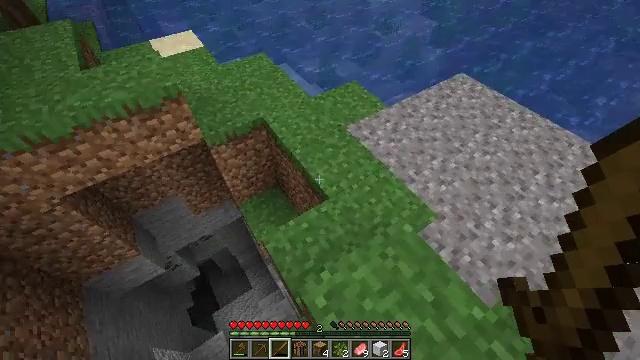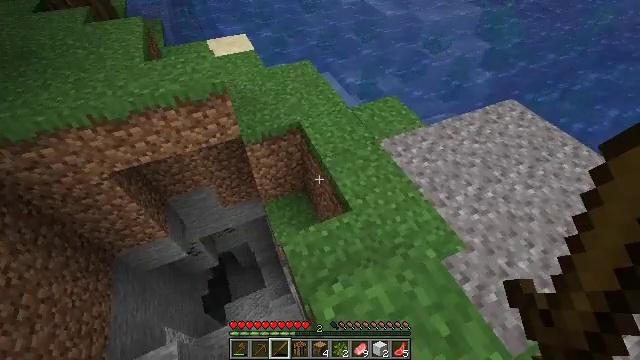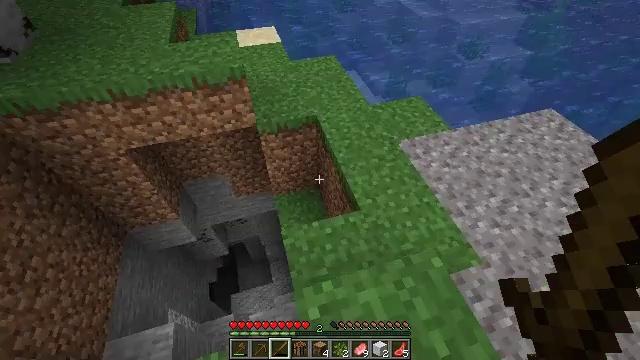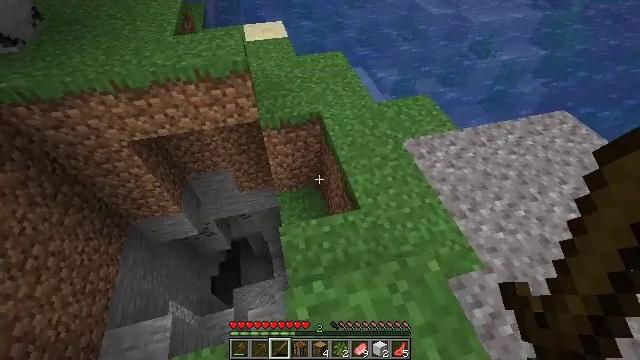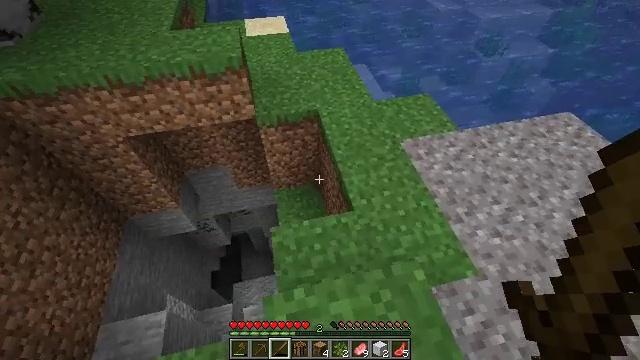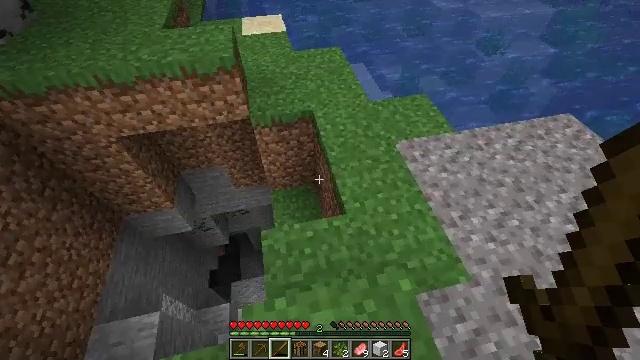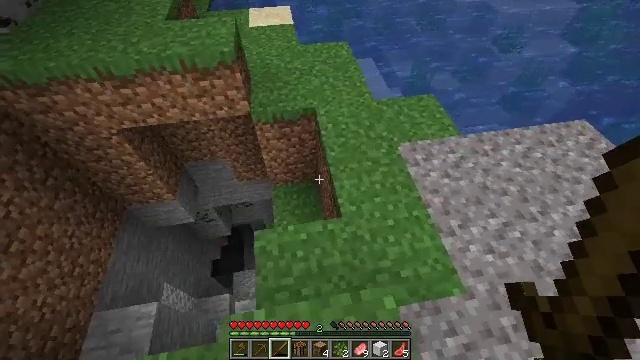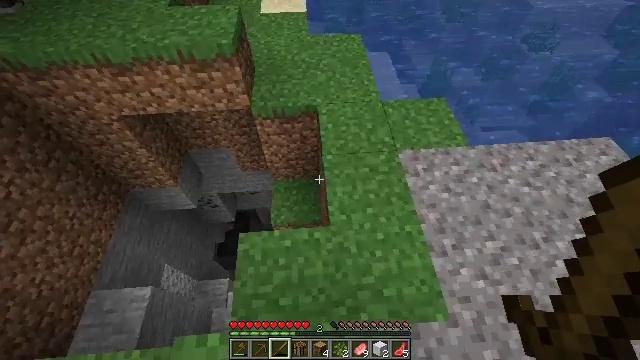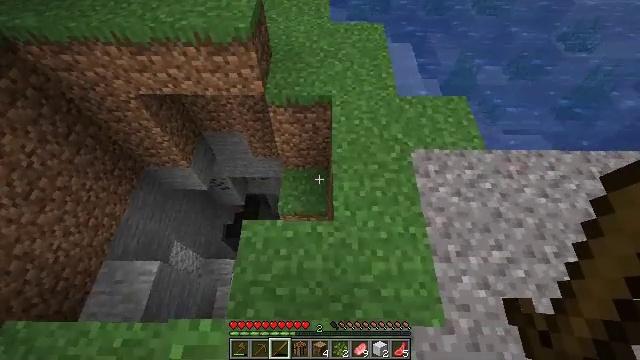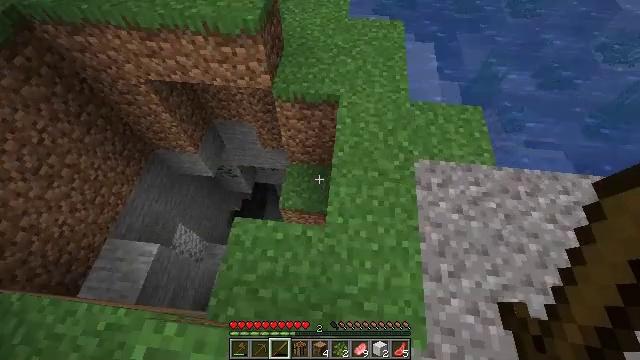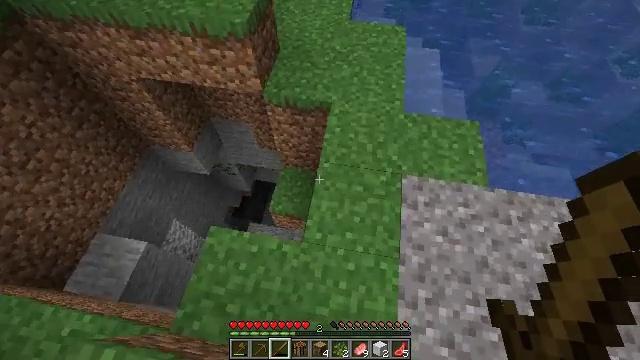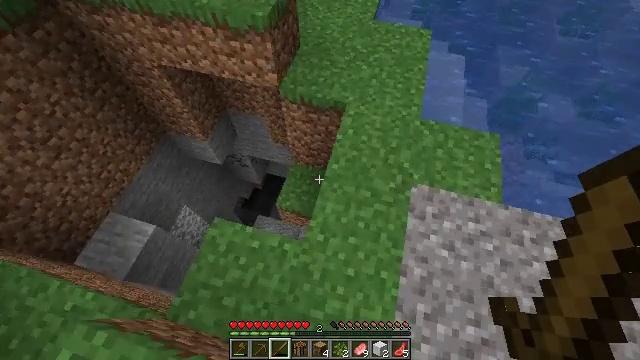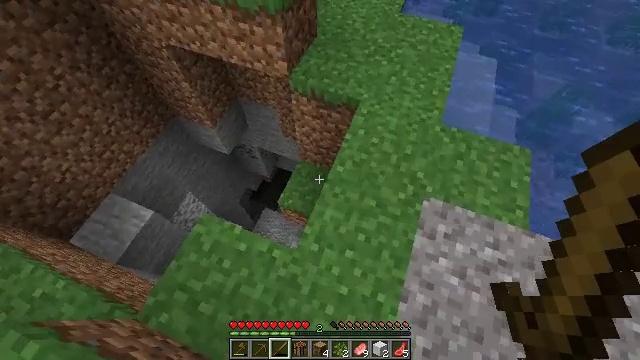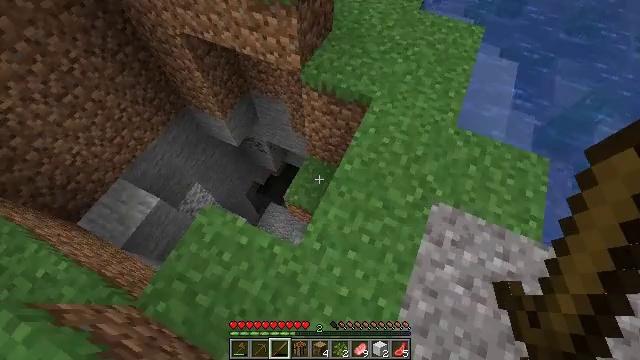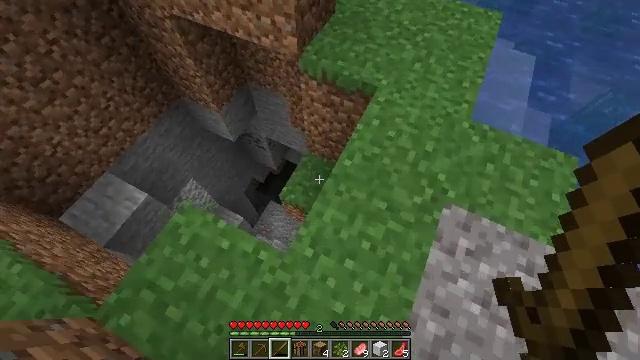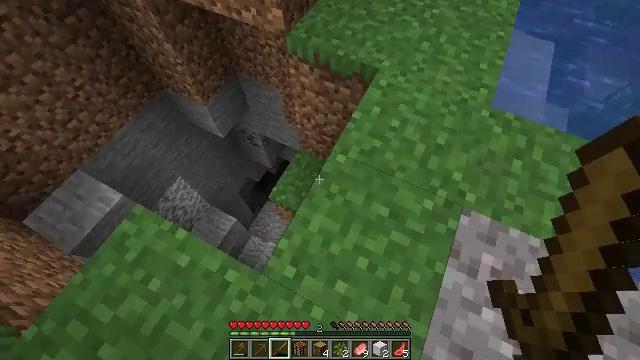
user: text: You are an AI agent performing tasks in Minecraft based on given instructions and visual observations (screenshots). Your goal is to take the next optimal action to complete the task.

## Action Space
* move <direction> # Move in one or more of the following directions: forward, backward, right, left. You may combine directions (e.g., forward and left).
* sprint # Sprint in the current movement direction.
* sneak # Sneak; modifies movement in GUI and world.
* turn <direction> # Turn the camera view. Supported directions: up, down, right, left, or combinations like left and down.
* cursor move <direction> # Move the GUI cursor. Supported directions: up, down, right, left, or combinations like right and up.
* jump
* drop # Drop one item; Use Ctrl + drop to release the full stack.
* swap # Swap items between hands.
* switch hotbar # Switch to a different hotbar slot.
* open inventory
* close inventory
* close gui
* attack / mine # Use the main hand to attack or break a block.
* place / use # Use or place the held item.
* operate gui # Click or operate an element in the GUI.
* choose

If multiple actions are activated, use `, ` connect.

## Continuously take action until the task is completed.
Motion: motion action
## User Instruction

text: Dig up the grass block for dirt.
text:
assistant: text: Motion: move forward and move right, turn left and up
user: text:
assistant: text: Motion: move forward and move right, turn left
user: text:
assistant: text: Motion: move forward and move right, turn left
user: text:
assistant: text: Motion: move forward and move right, turn left
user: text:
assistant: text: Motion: move forward and move right
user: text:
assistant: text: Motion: move forward and move right, turn left and down
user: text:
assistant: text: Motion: move forward and move right, turn left and down
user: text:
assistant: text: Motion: move forward and move right, turn left and down
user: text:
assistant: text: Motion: move forward and move right, turn left and down
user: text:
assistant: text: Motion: move forward and move right, turn left
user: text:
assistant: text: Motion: move forward, turn left
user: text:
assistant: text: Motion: move forward, turn left
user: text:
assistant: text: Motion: move forward, turn left
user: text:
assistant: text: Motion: move forward, turn left
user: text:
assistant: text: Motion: move forward
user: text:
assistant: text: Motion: move forward
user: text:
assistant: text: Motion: no_op
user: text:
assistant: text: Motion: turn left
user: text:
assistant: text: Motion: no_op
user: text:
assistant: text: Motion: no_op
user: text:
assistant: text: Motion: turn left
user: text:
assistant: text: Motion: no_op
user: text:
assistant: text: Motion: no_op
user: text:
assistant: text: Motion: no_op
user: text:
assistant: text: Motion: move forward
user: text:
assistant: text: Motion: move forward, turn right and up
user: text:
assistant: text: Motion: turn right and up
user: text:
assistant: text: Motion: turn right and up
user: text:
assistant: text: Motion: turn up
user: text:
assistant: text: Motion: no_op